Question: Here is my function to parse and format timestamp:
'''
static String parseDate(int time) {
var parsed = DateTime.fromMillisecondsSinceEpoch(time, isUtc: true);
print(time);
print(parsed.toString());
var formatted = DateFormat.yMd().add_jm().format(parsed).toString();
print(formatted);
return formatted;
}
'''
No matter what timestamp I use 'DateTime.fromMillisecondsSinceEpoch()' is returning same value i.e. '"1970-01-19 13:31:10.520Z"'.
console output of the function:

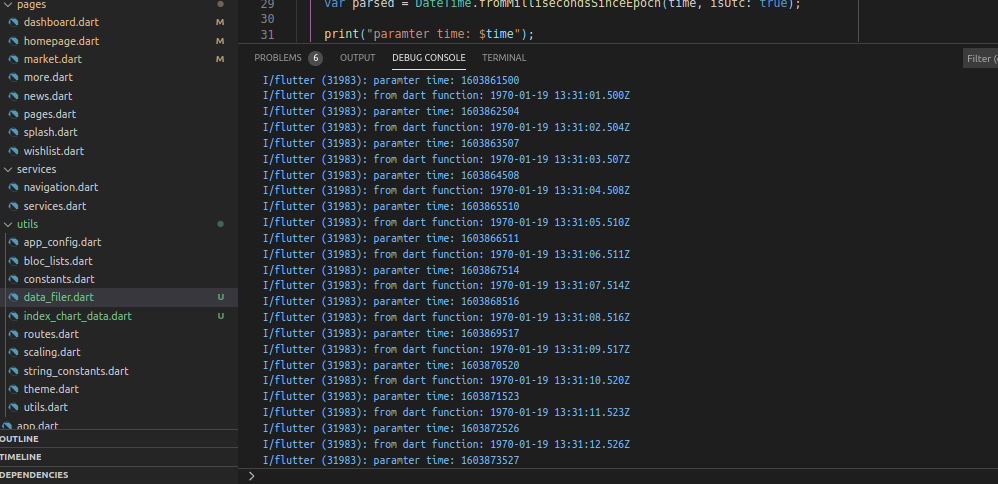
Answer: Your function expects input parameter to be milliseconds since epoch, but your output suggests it is seconds rather than milliseconds.
Your input time:
'<PHONE>'
If I run
'''
DateTime.now().millisecondsSinceEpoch;
'''
'1603893810230'
If i run your function on my millis result is:
'1603879380000'
Which is exactly what your function should do.
My code:
'''
var parsed = DateTime.fromMillisecondsSinceEpoch(time, isUtc: true);
var dateFormat = DateFormat.yMd().add_jm();
var formatted = dateFormat.format(parsed).toString();
print(dateFormat.parse(formatted).millisecondsSinceEpoch);
print(time);
return formatted;
'''